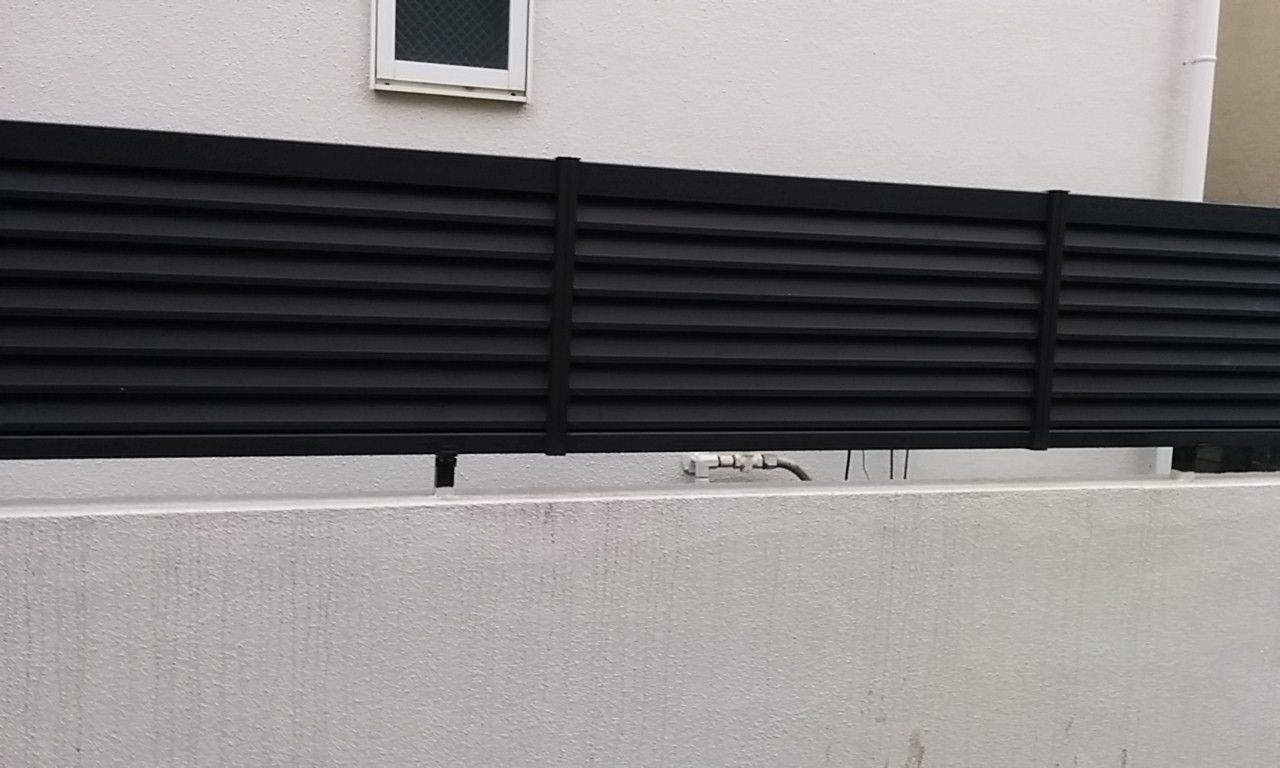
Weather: snowy
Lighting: day
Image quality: slightly poor
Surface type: walking surface
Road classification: residential, footway, steps
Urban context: urban centre
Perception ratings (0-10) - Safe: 0.85, Lively: 1.12, Beautiful: 0.51, Boring: 8, Depressing: 6.59, Wealthy: 1.45